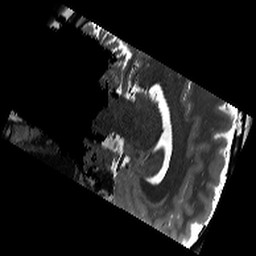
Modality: T2w
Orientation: sagittal